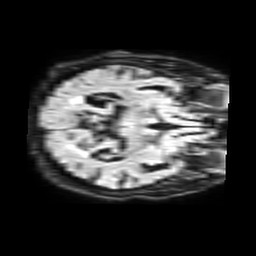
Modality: FLAIR
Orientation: axial
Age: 78
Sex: female
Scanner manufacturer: philips
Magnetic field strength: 1.5 T
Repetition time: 9 s
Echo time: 0.12 s